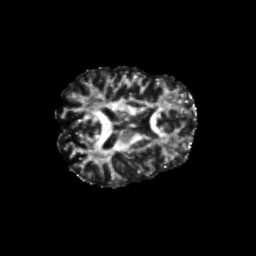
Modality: FA
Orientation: axial
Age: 52
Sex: male
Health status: healthy
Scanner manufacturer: siemens
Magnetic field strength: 3 T
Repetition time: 10.8 s
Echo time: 0.082 s